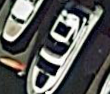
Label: Civil_yacht